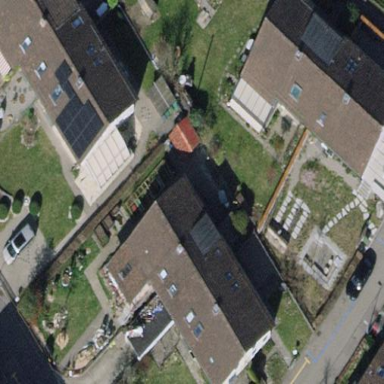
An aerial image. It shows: Semidetached house with gabled roof.